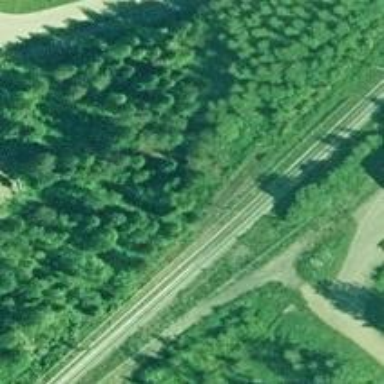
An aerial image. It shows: Railway track with continuous electrified contact lines.